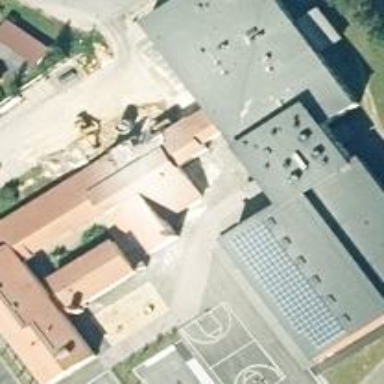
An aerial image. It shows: School building.